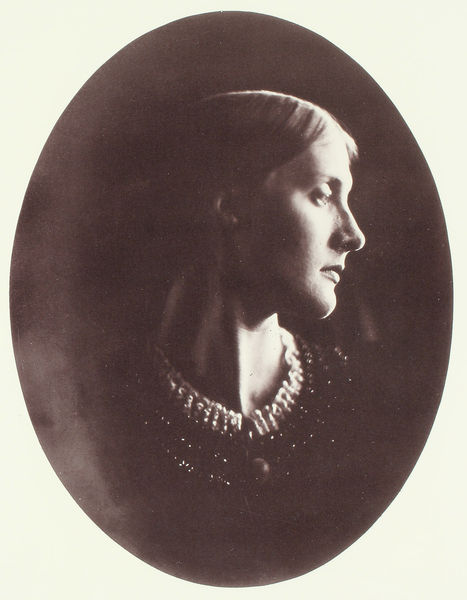
Titel: Julia Jackson de profil
Künstler: Julia Margaret Cameron
Schlagwörter: kopf, schatten, weiß, elegant, frau, hell, licht, mund, nase, ohr, profil, schmuck, schwarz, blick, dame, blond, augen, gesicht, kragen, bildnis, hals, portrait, auge, knopf, lippen, oval, rund, seitlich, kette, linien, sepia, um 1900, platte, rüschen, foto, fotografie, schwarz weiss, seite, konturen, photo, frauenportrait, photografie, rond, profiel, 1800, 1890, licht von rechts, virginia woolf